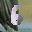
Label: 6